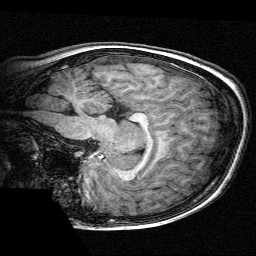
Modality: T1w
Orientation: sagittal
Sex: female
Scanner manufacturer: siemens
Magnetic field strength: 3 T
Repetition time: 2.3 s
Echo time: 0.00336 s